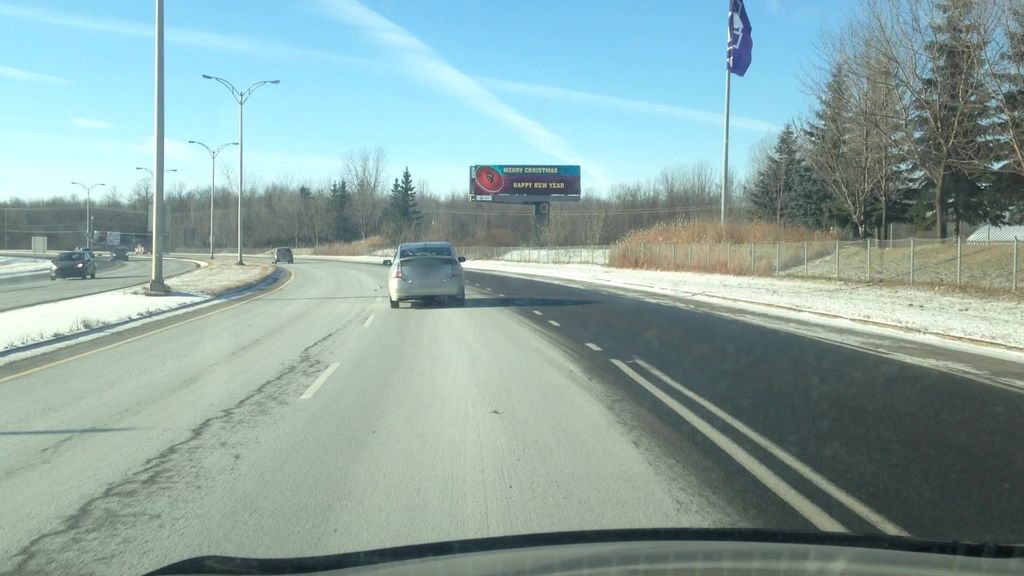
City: montreal